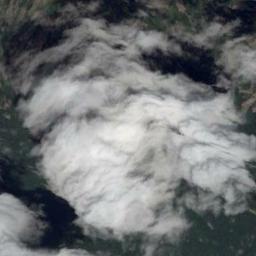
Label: cloud